Aerial crown-view tile of a tropical tree (Barro Colorado Island, Panama), acquired 20250124:
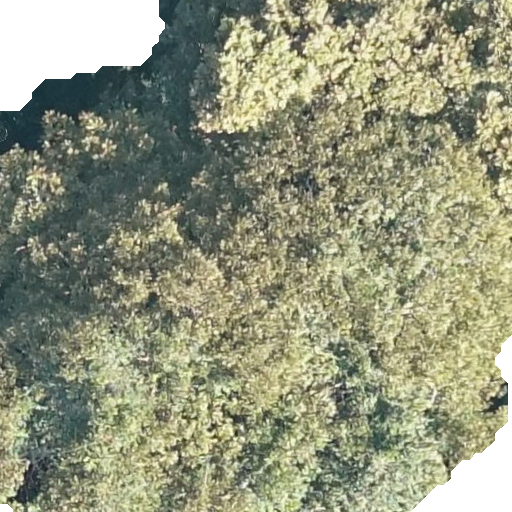
Species: Dipteryx oleifera
GBIF accepted scientific name: Dipteryx oleifera
Crown area: 538.567 m²